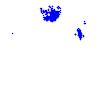
Particle: electron